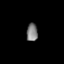
Tissue: lung
Cell type: Endothelial cells
Senescence score: 0.639
Nuclear area (px): 196
Mean DAPI intensity: 125.602